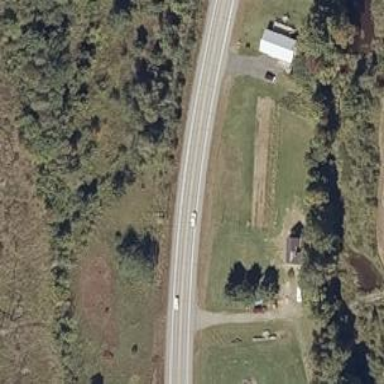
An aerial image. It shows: Primary highway.